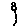
Label: flower